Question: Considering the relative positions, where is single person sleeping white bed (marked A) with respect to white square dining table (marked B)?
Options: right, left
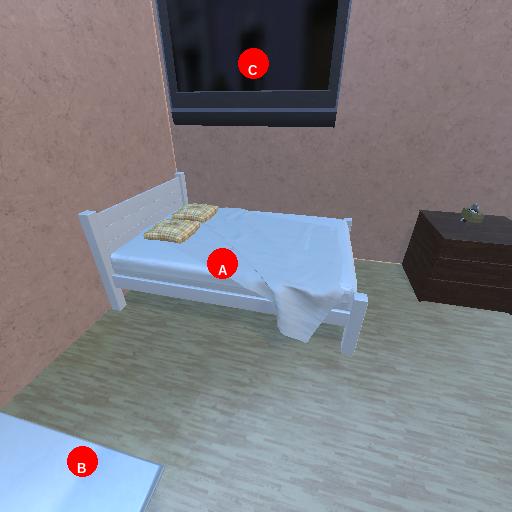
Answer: right